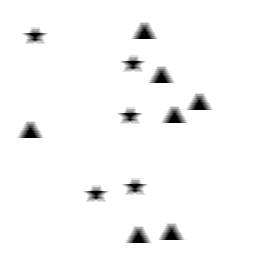
Squares: 0
Triangles: 7
Stars: 5
Total shapes: 12